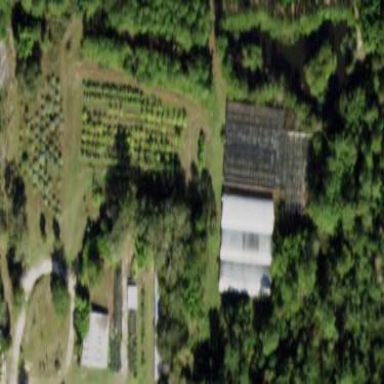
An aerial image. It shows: Plant nursery.